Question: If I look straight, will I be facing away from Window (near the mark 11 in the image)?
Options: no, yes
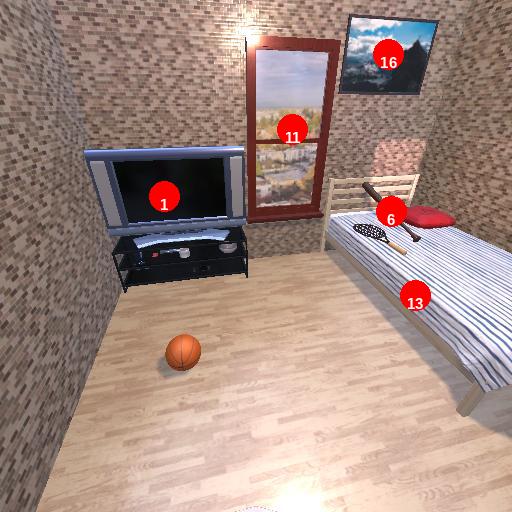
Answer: no